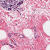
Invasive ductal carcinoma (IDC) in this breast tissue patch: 0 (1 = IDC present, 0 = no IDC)